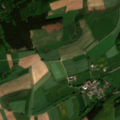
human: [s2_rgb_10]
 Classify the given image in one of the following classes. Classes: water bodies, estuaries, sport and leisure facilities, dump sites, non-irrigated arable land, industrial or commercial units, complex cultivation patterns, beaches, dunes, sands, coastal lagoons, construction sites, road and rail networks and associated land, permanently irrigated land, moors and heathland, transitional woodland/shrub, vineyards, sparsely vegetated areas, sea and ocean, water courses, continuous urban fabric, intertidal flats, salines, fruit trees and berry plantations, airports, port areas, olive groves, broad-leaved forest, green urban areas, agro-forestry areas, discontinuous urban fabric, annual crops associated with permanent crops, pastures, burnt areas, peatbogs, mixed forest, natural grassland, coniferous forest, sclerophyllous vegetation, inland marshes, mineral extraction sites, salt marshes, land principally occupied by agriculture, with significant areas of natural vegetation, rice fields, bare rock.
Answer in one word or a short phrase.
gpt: discontinuous urban fabric, non-irrigated arable land, complex cultivation patterns, coniferous forest, mixed forest